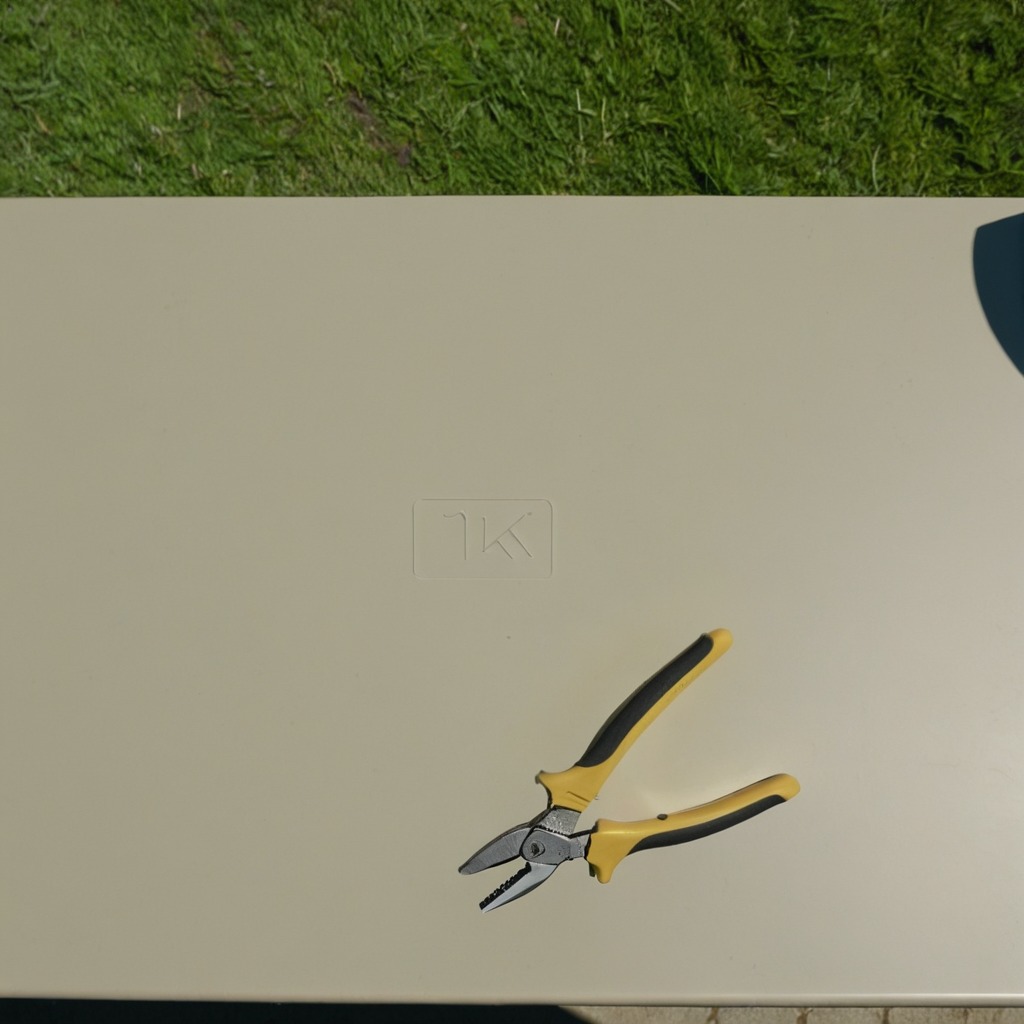
A plier is lying on a clean utility table in a temporary outdoor tool station.